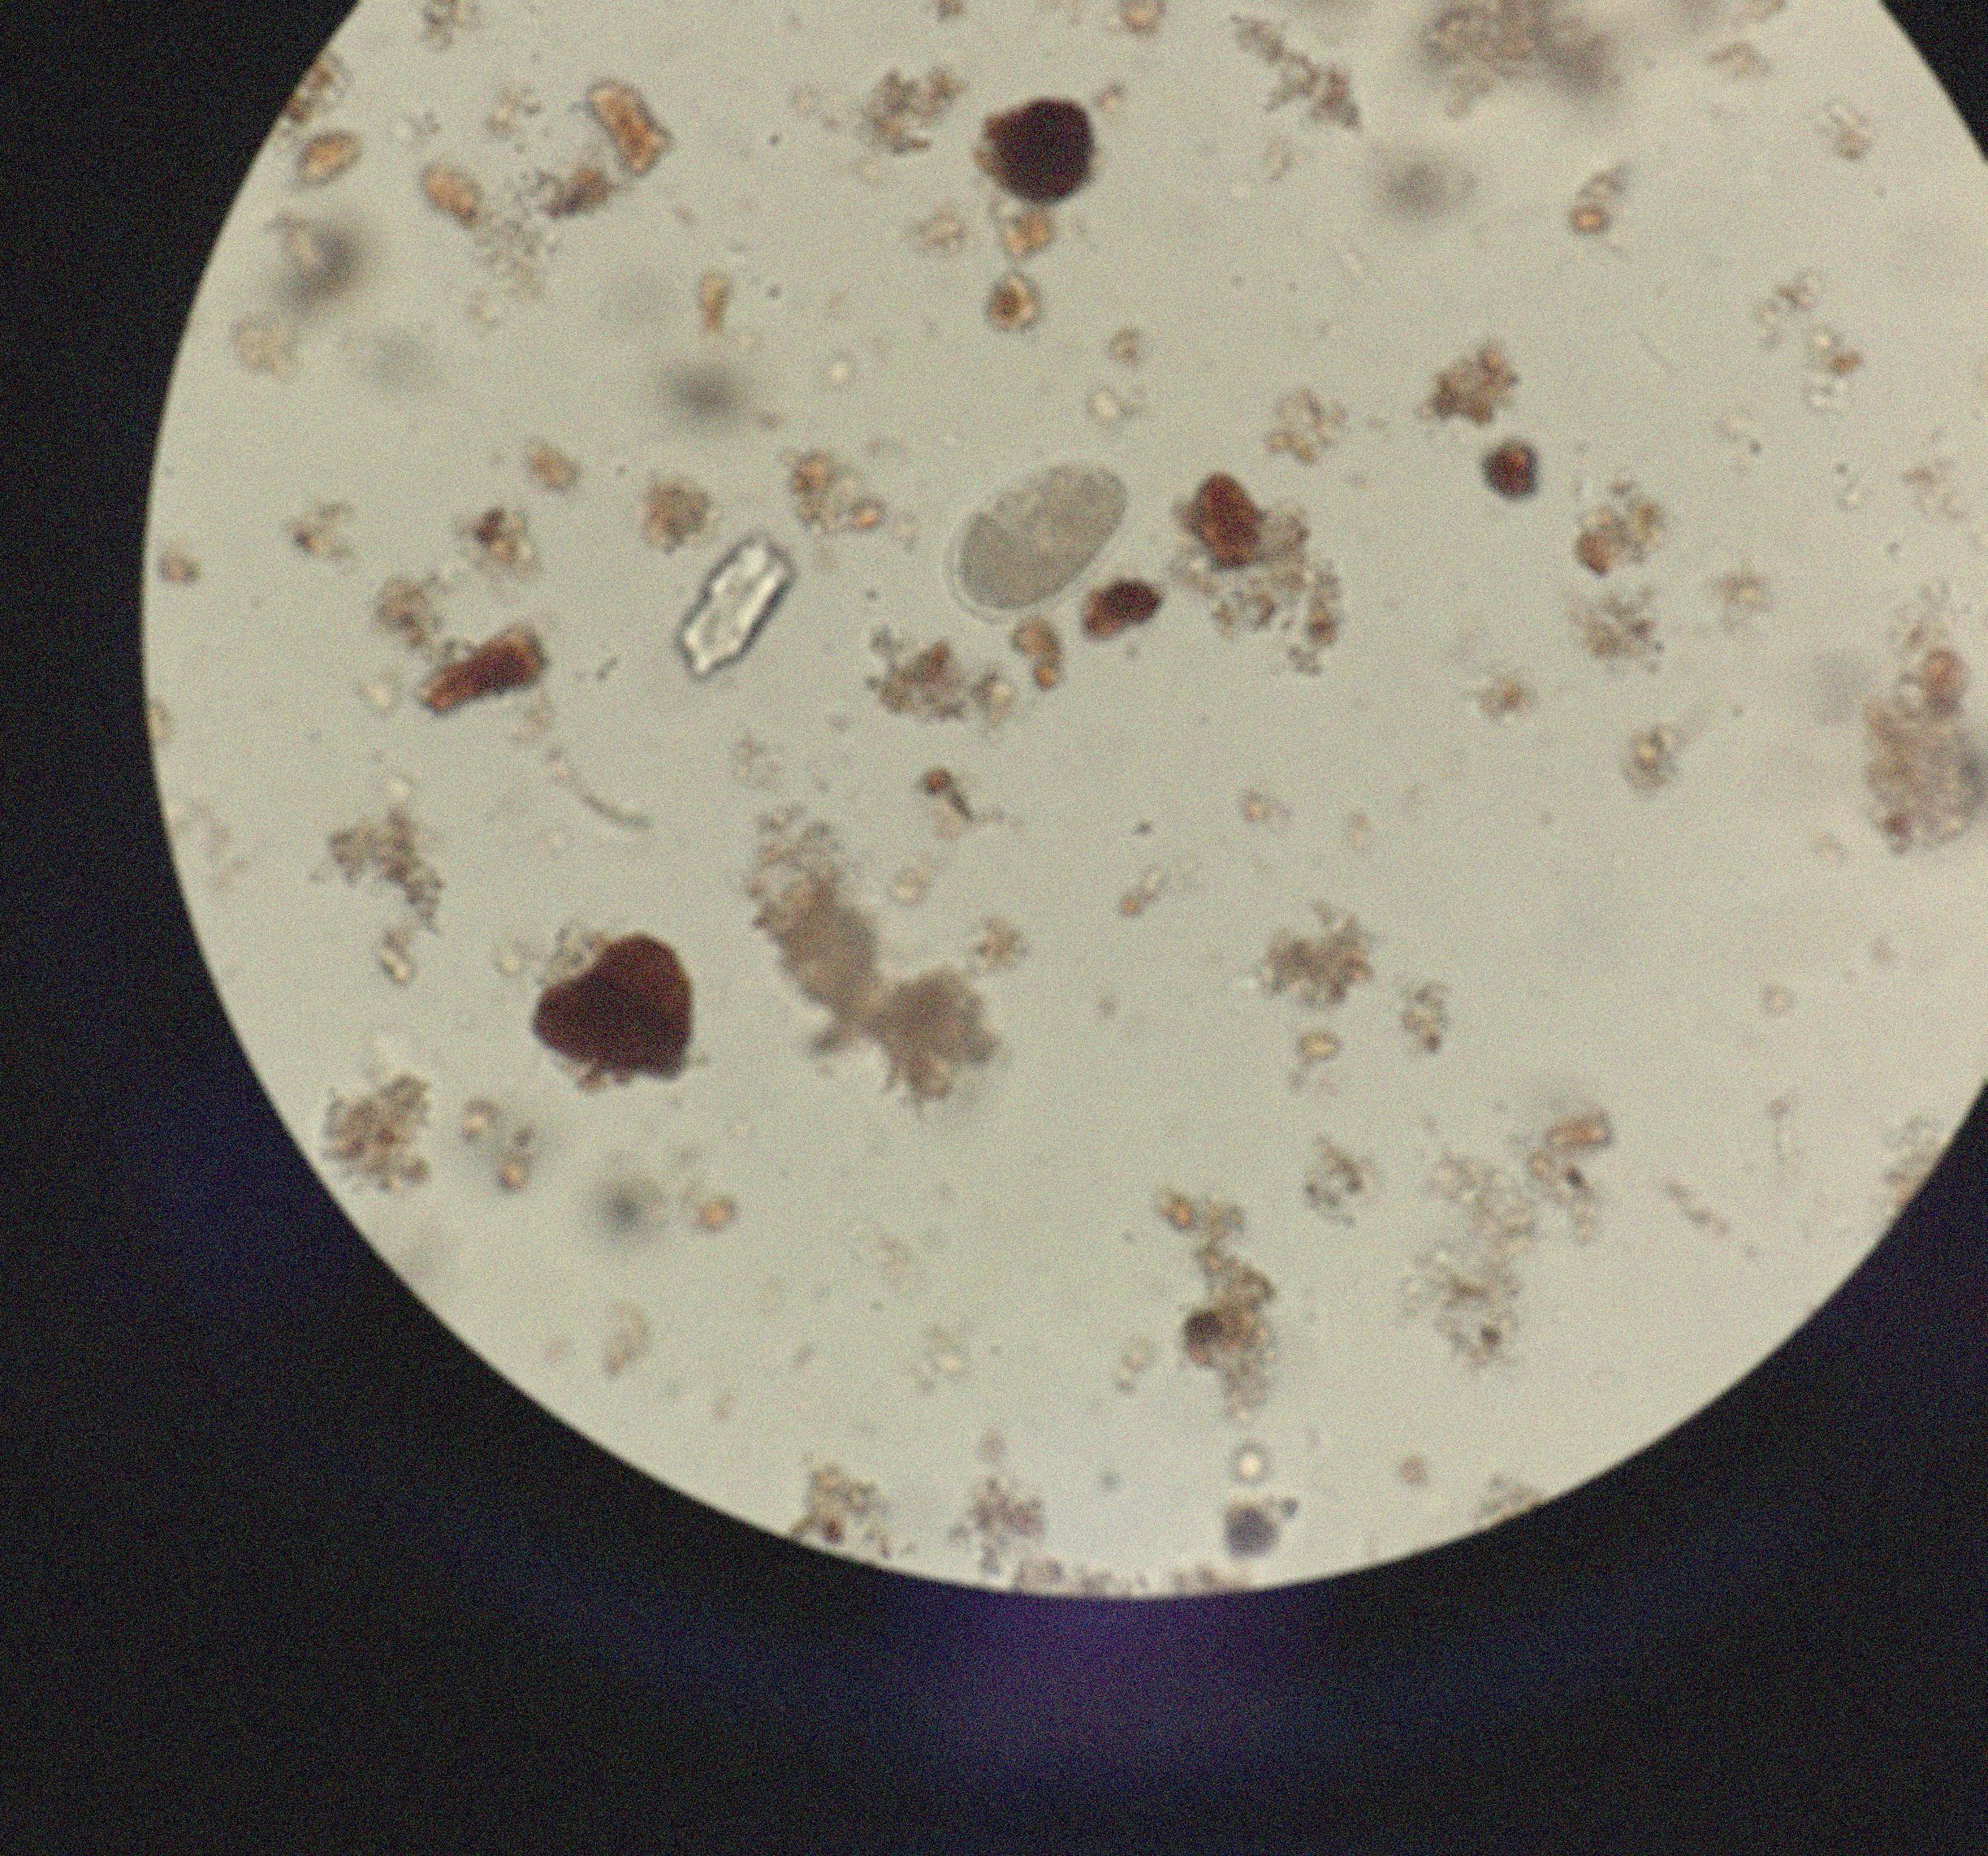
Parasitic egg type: Hookworm egg